Question: If I add the following slide into the default presentation provided by reveal.js, then the table is not centred.
'''
<section>
<p>This is centred</p>
<table>
<tr>
<td>This</td>
<td>is</td>
<td>not</td>
</tr>
</table>
</section>
'''

I can fix it by adding in padding, but this then becomes dependent on the screen size, and I am worried that when I go to present the screen will be a different size. There must be a better way?
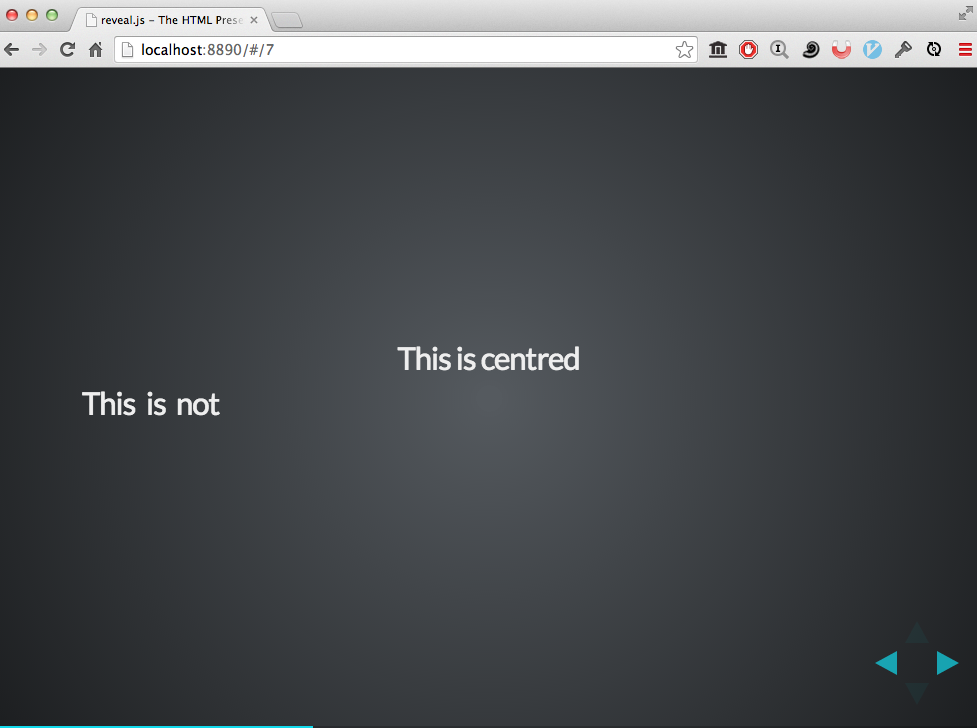
Answer: According to <URL> and my testing, if you add the 'reveal' class to your table, the newest reveal.js should center it.
'''
<section>
<p>This is centred</p>
<table class="reveal">
<tr>
<td>This</td>
<td>is</td>
<td>not</td>
</tr>
</table>
</section>
'''